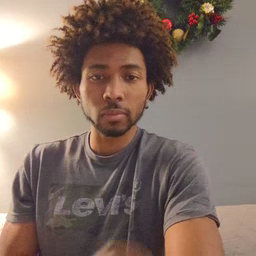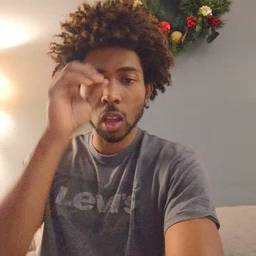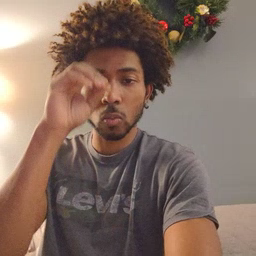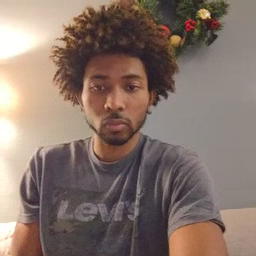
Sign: owl